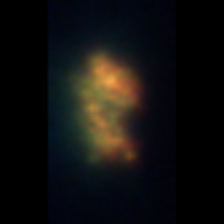
Taxon: Unknown_detritus
Group: Unknown